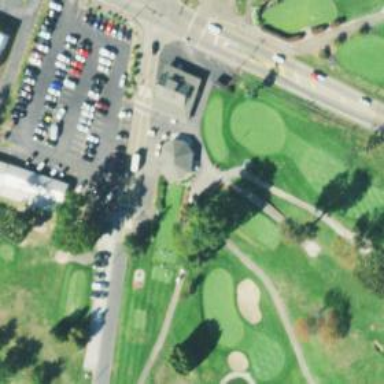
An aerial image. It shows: Path for both roads and golfers.